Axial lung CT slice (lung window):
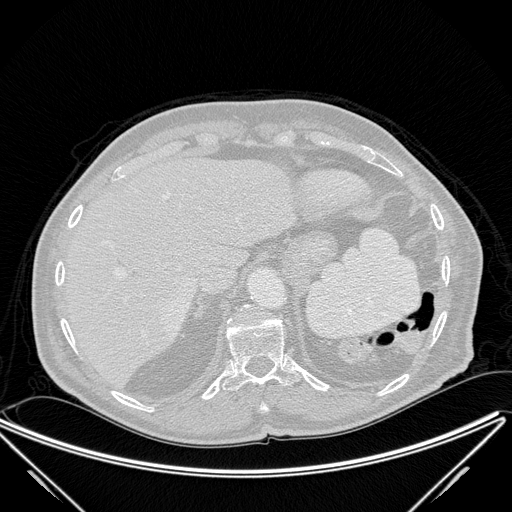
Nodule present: no